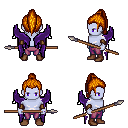
a pixel art fantasy rpg character, male body template, dark elf, purple skin, purple wings, magenta pants, dark blonde long topknot hairstyle, leather bracers, brown shoes, spear, four views (front, back, left, right), 2x2 character sprite sheet, small pixel art, hard edges, no anti-aliasing